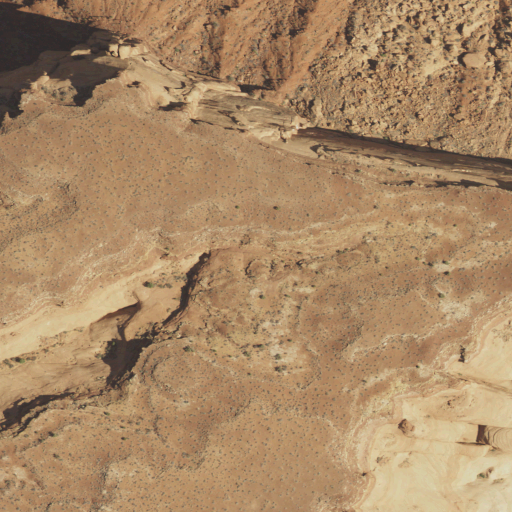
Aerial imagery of mountain in Utah named Rock Door Mesa containing shrub, barren land, and open development